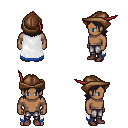
a pixel art fantasy rpg character, male body template, human, dark skin, white trimmed cape, metal pants, raven long bangs hairstyle, leather cap, maroon shoes, four views (front, back, left, right), 2x2 character sprite sheet, small pixel art, hard edges, no anti-aliasing